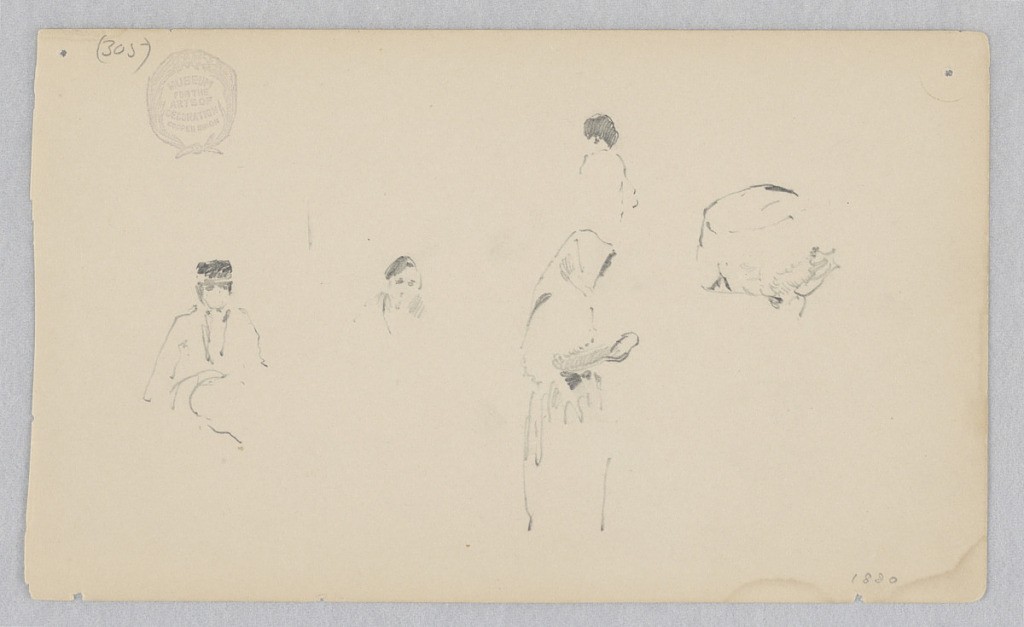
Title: Figures
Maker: Robert Frederick Blum, American, 1857–1903
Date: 1880
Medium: Graphite on wove paper
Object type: Drawing
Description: Five partial sketches of a figure.